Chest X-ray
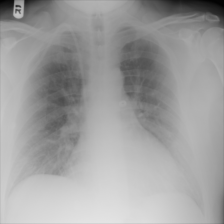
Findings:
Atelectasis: negative
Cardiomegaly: negative
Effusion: negative
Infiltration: negative
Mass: negative
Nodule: negative
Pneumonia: negative
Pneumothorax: negative
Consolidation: negative
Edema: negative
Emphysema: negative
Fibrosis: negative
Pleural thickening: negative
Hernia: negative